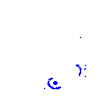
Particle: proton